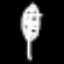
Label: leaf